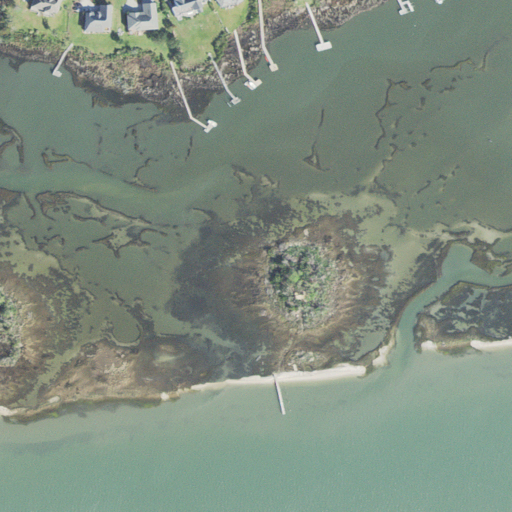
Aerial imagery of island in North Carolina named Myrtle Island containing open water, herbaceous wetlands, open development, low intensity development, grassland, and medium intensity development